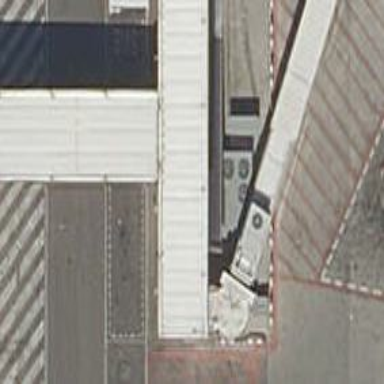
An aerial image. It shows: Airport gate.